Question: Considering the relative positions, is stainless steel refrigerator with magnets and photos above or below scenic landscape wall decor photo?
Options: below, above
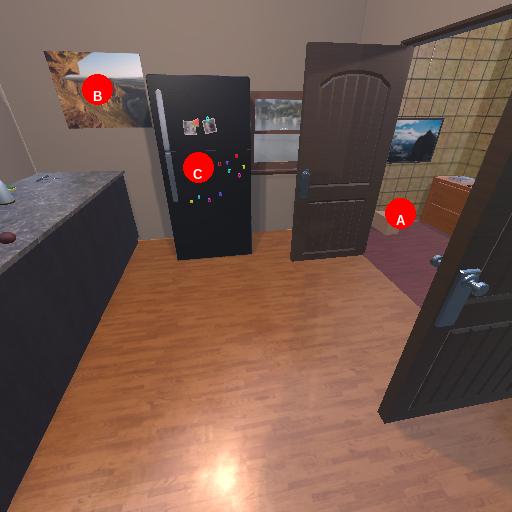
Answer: below